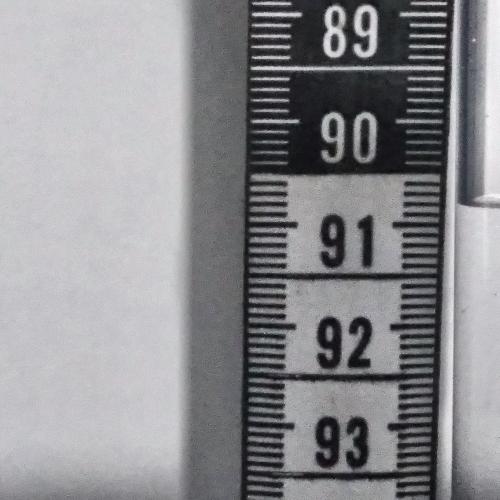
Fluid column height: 90.8 cm